Question: I defined a step-by-step voice command:

What is the equivalent of this step-by-step voice command in advanced scripting?
I tried:
'''
Sub Main
SendKeys "^{Pad4}"
End Sub
'''
and
'''
Sub Main
SendSystemKeys "{Ctrl}({NumKey4})"
End Sub
'''
and
'''
Sub Main
SendSystemKeys "^{NumKey4}"
End Sub
'''
None of them works.
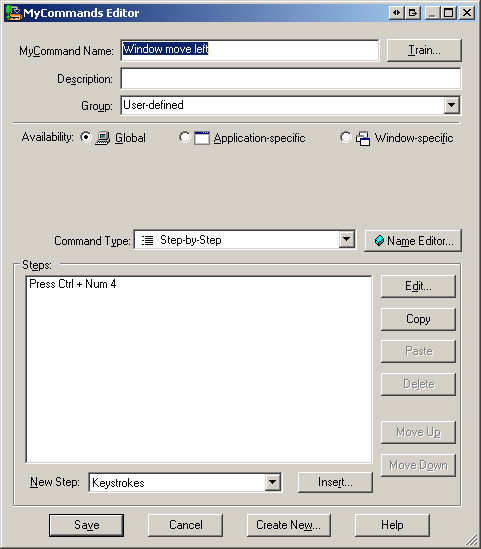
Answer: '''
Sub Main
SendSystemKeys "{Ctrl+NumKey4}"
End Sub
'''
There may be other variants that work depending on the language of your OS and Windows version. If the above does not work, try this:
'''
Sub Main
SendSystemKeys "{Ctrl+Num4}"
End Sub
'''
You can only use the ^ for Ctrl with SendKeys. SendSystemKeys & SendDragonKeys need the full form (Ctrl).